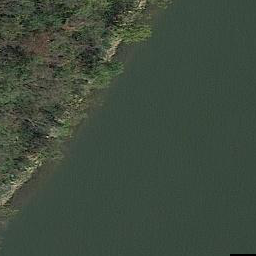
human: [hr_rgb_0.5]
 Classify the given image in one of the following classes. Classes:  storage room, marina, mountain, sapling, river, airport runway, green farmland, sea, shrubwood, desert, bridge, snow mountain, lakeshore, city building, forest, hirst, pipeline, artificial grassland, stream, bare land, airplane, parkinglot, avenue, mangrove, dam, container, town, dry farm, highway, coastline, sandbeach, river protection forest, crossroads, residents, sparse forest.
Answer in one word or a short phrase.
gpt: river protection forest